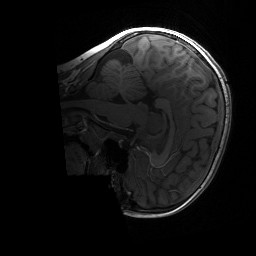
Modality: T1w
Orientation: sagittal
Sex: male
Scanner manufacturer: siemens
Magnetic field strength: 3 T
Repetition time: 1.9 s
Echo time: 0.00243 s